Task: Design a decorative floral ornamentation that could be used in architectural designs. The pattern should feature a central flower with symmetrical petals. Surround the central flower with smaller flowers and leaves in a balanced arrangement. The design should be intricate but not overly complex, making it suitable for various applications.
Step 609:
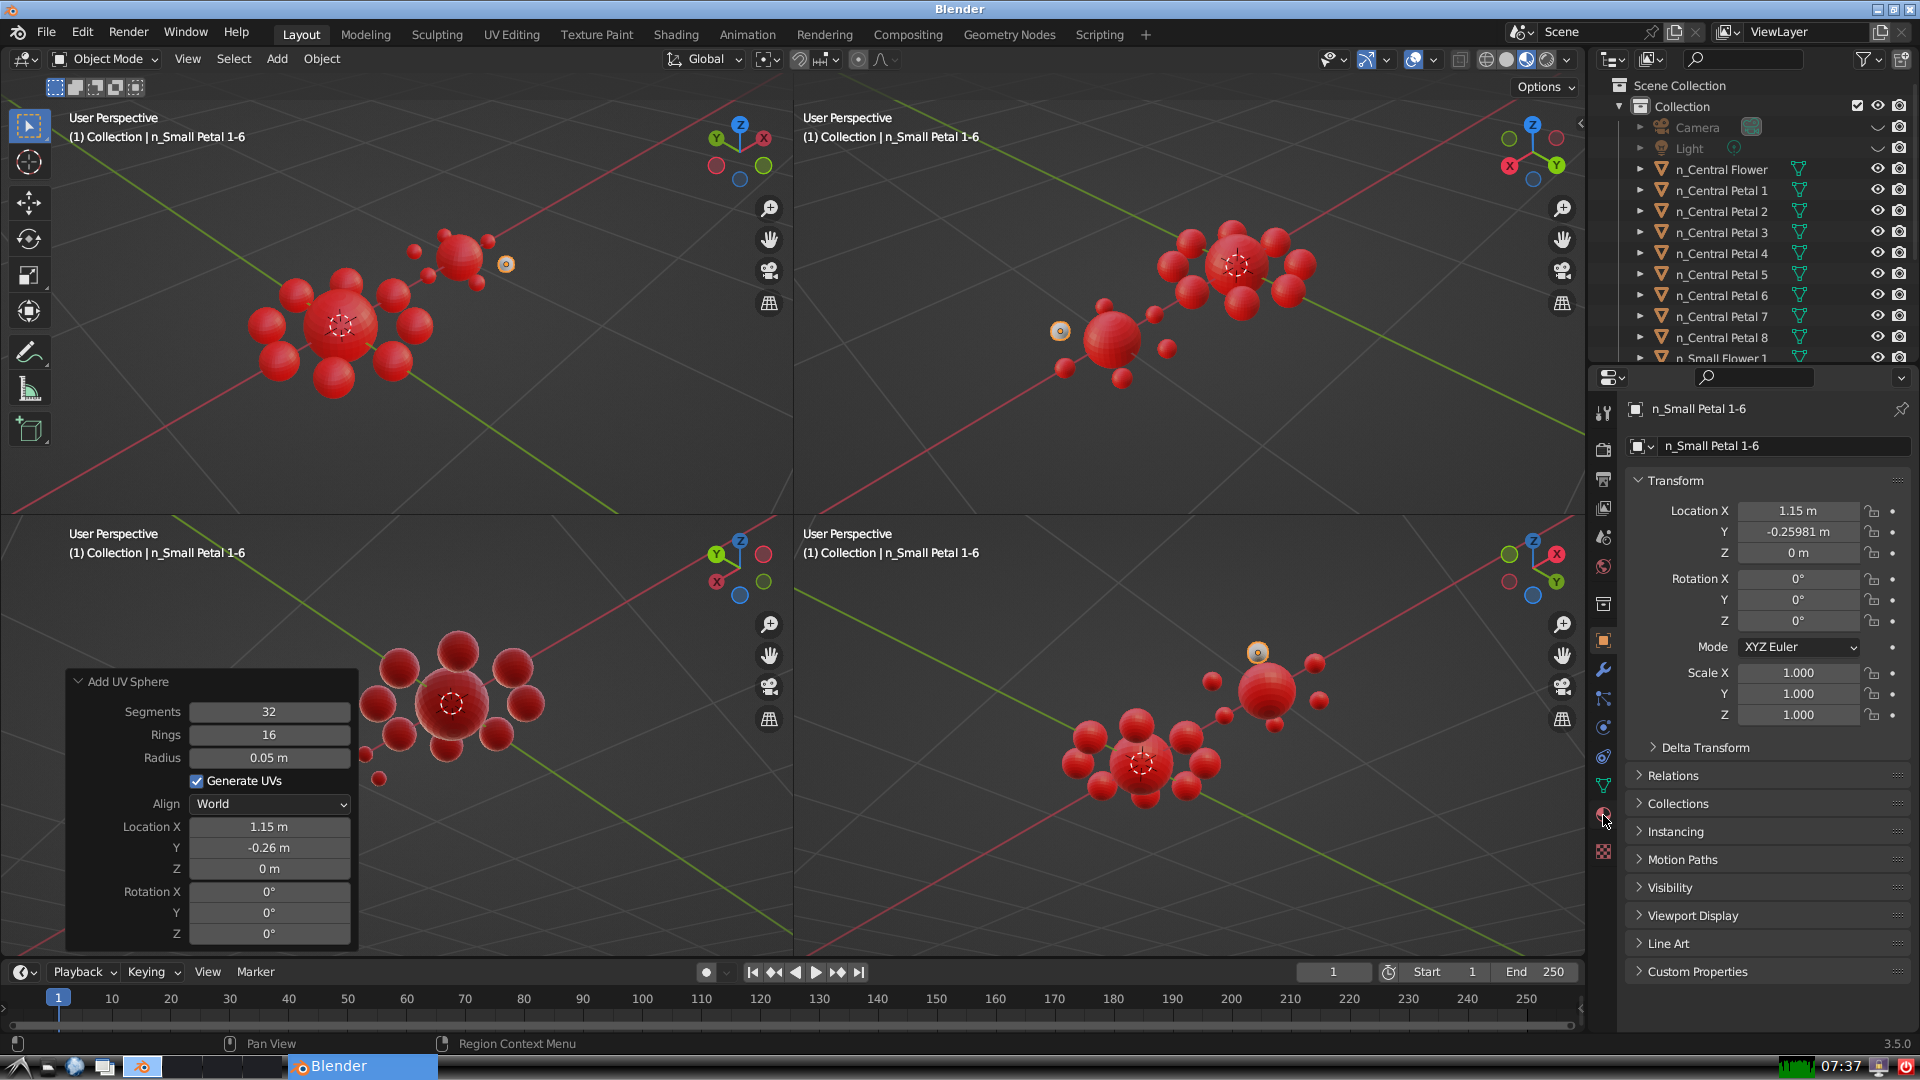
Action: click: no